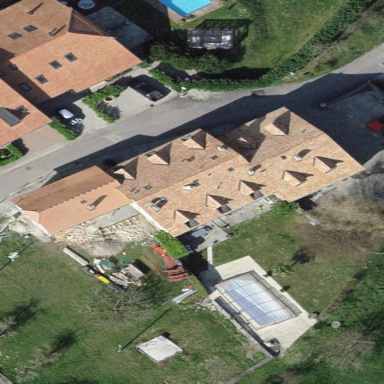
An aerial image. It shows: Simple house.